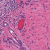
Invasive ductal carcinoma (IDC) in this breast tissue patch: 0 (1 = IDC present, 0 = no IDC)